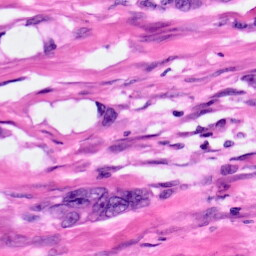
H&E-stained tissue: Pancreatic